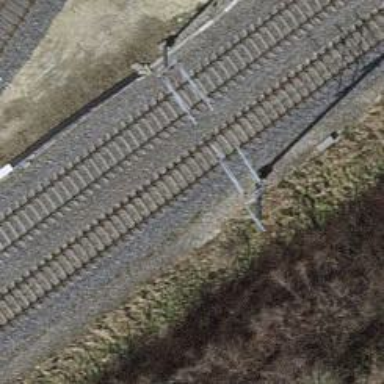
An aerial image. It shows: Railway signal.